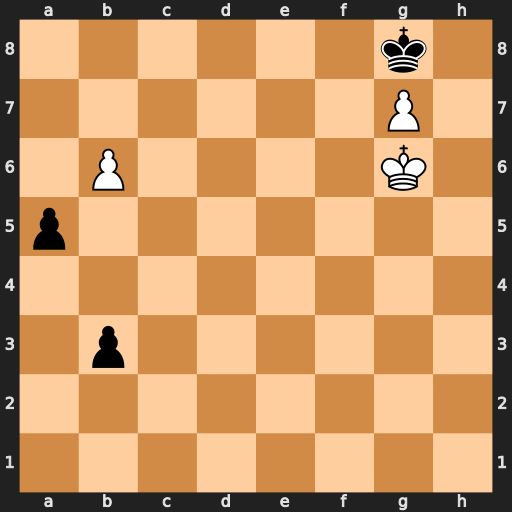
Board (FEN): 6k1/6P1/1P4K1/p7/8/1p6/8/8
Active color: w
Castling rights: -
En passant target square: -
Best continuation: b7 b2 b8=Q#